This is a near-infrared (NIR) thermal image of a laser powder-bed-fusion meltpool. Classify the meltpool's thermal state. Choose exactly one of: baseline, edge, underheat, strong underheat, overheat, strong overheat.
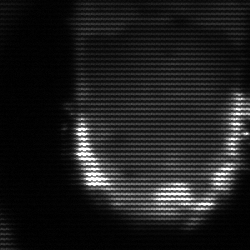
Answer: baseline